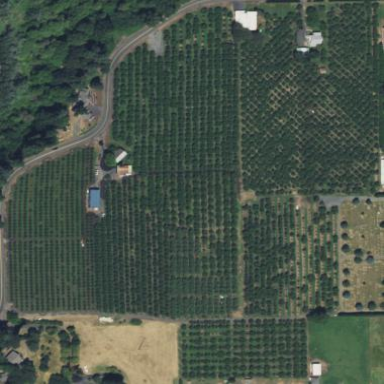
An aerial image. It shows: Orchard.